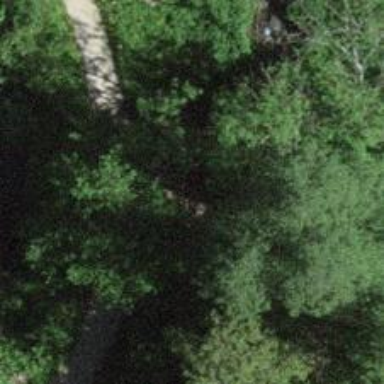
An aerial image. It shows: Unpaved path.